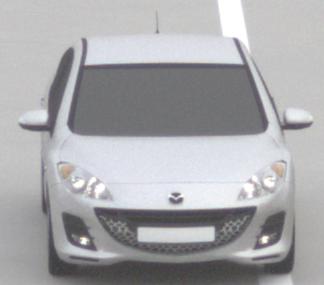
Make: Mazda
Model: 3 1.6
Detailed model: 3 (BL)
Model produced from: 2009/05
Model produced until: 2010/12
Doors: 5
Color: white
Road condition: dry road
Daytime: morning or afternoon
Contrast: low contrast